Field crop: maize
Growth stage: 1
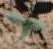
Species: datura